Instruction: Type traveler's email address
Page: traveler
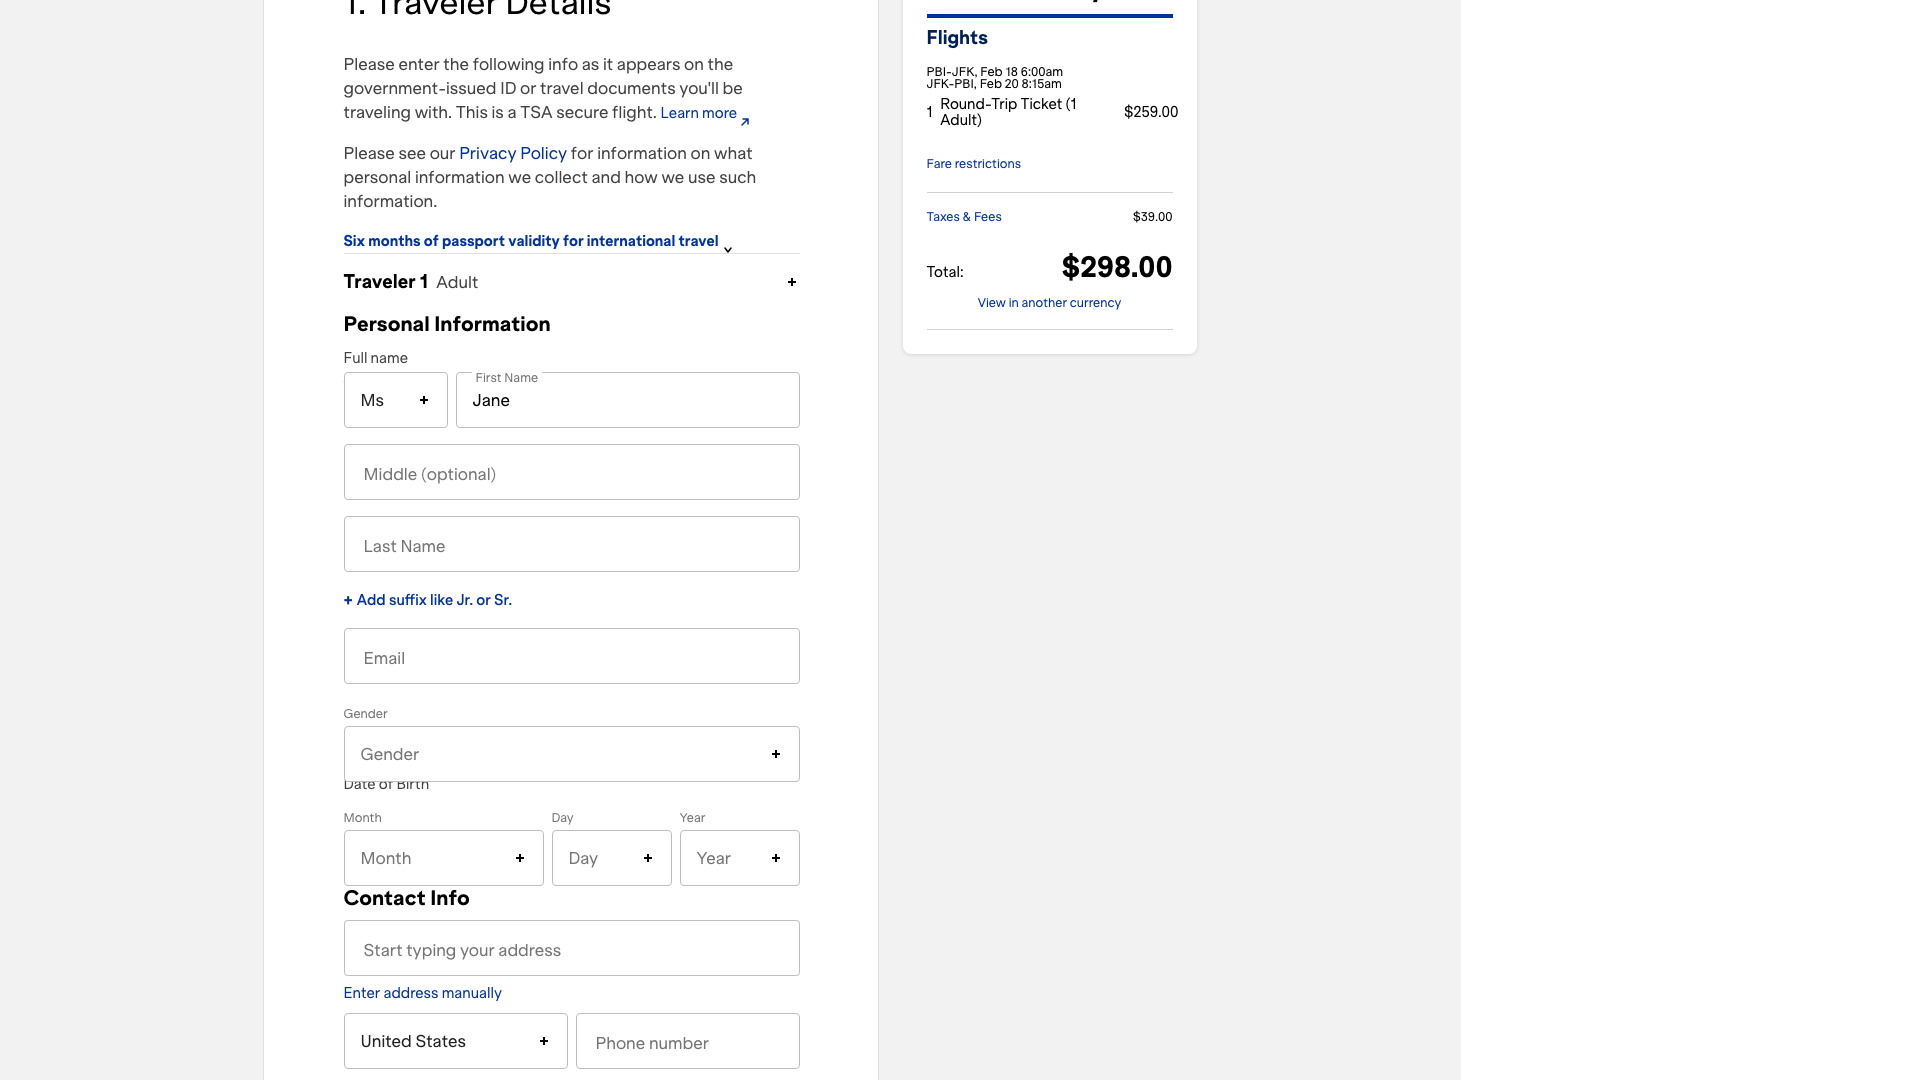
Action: type